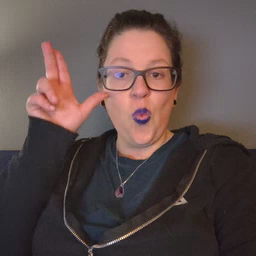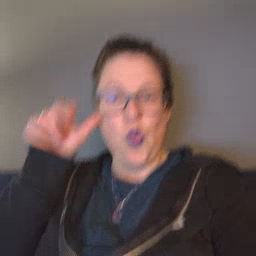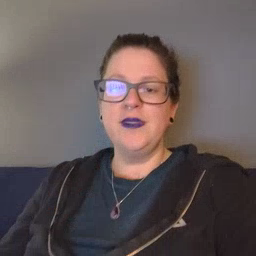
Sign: horse